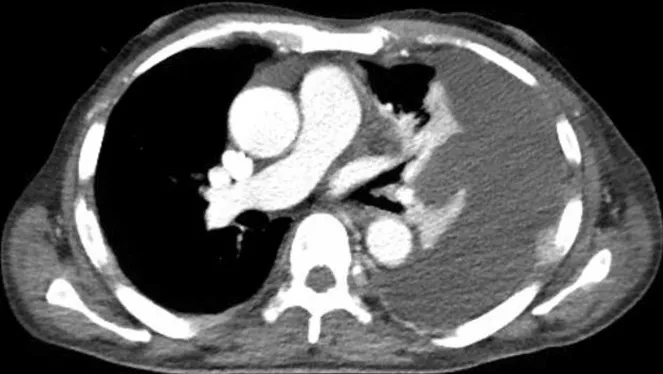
Chest computed tomography (CT) with intravenous contrast demonstrating malignant left pleural effusion with left lower lobe collapse and segmental atelectasis in left upper lobe.
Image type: radiology (ct)